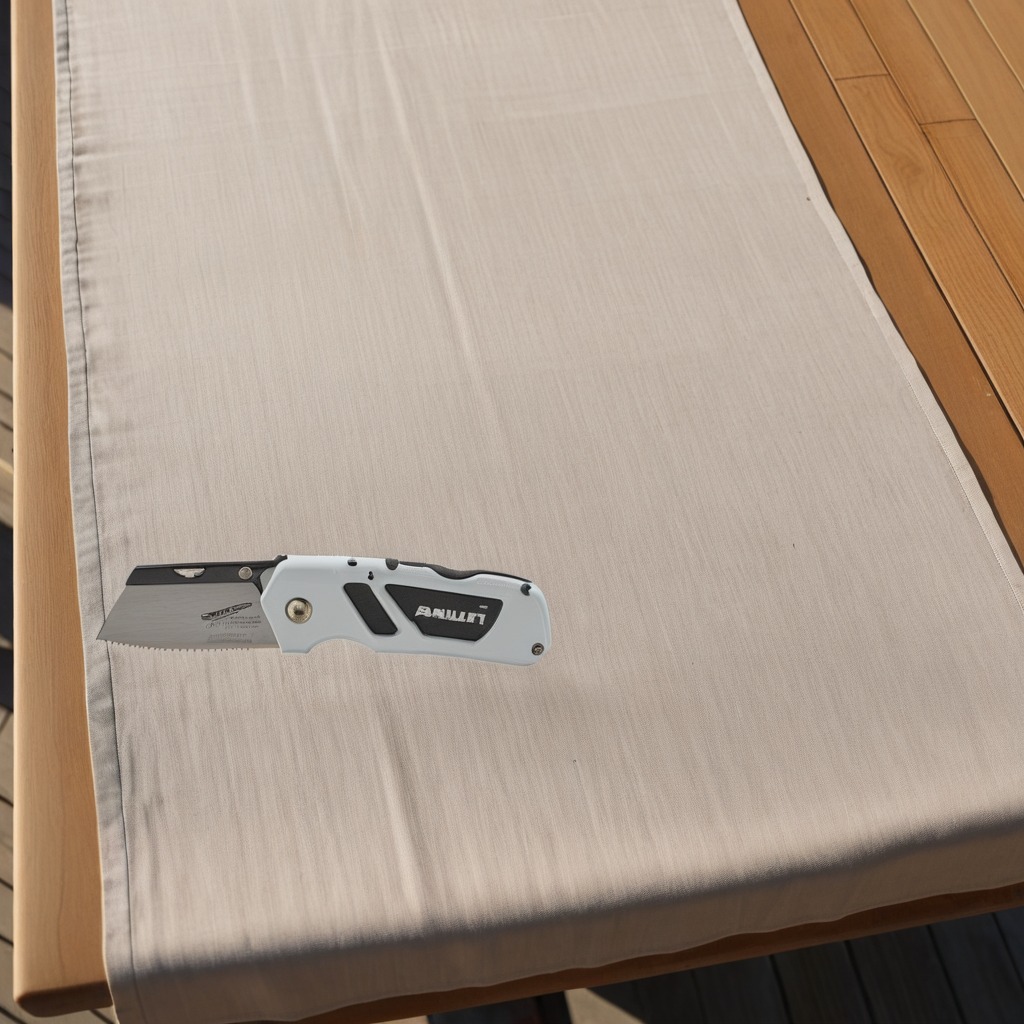
A utility knife is lying on the wooden table.